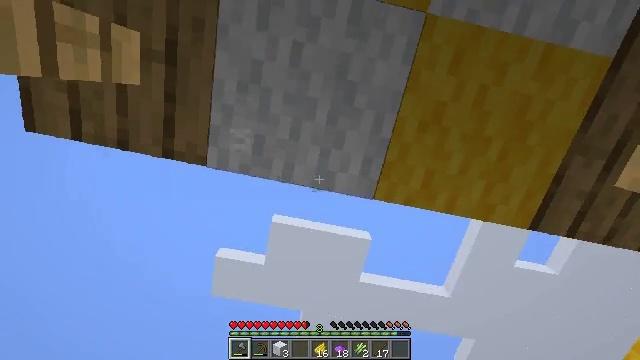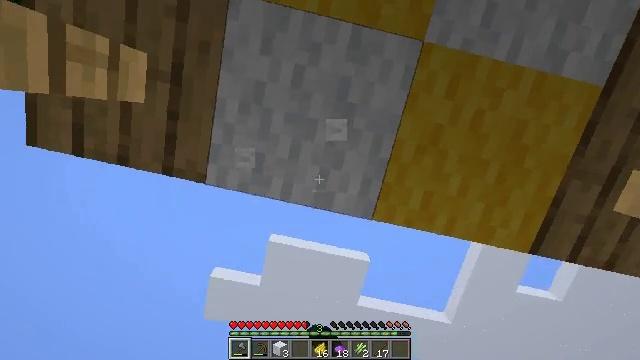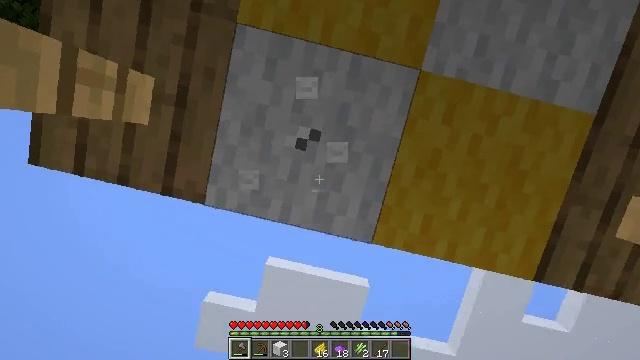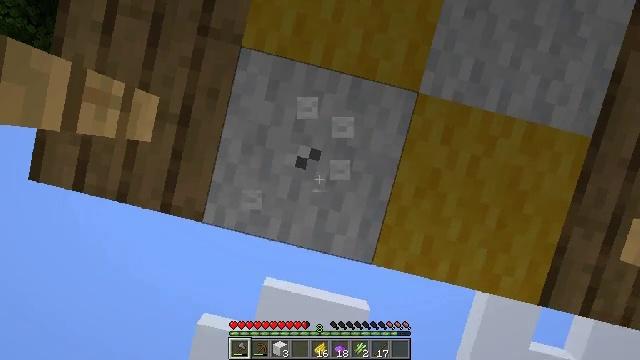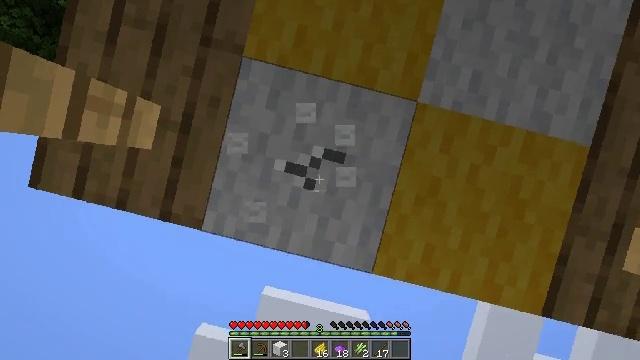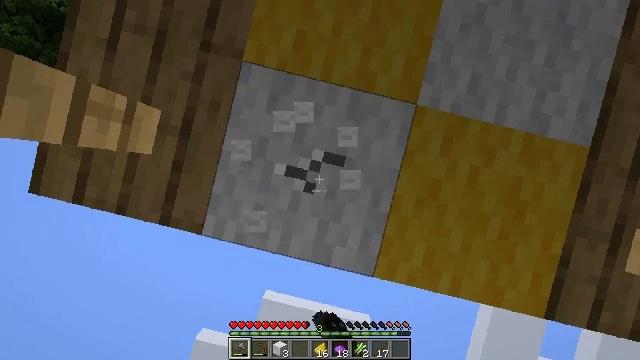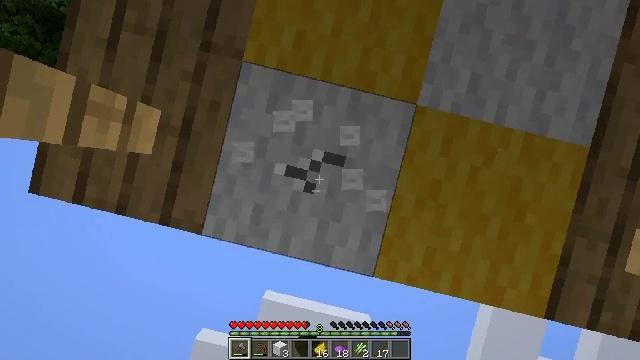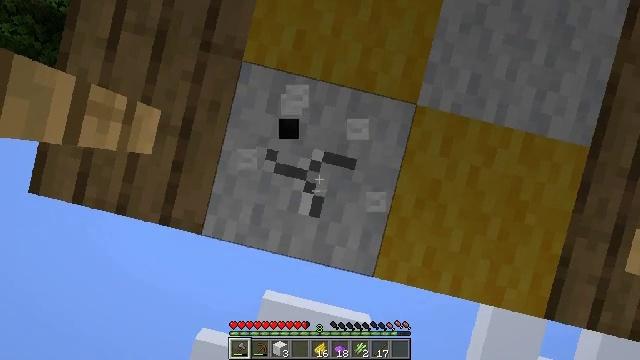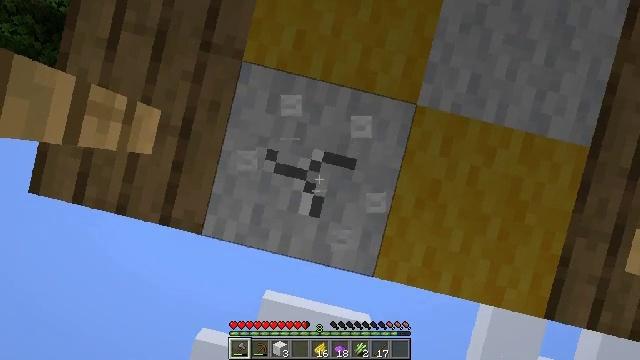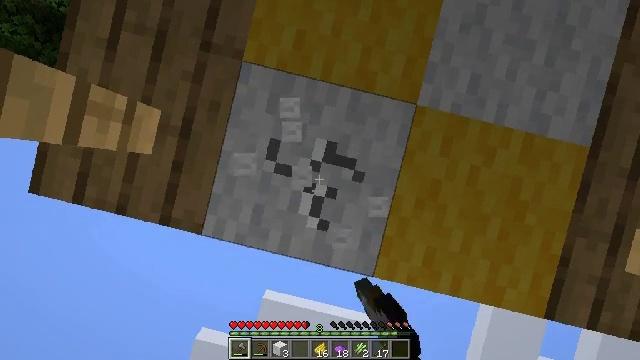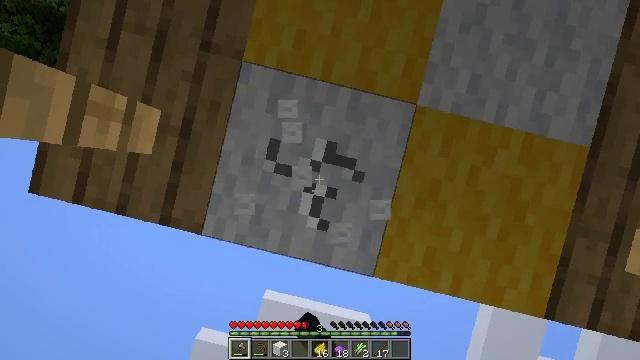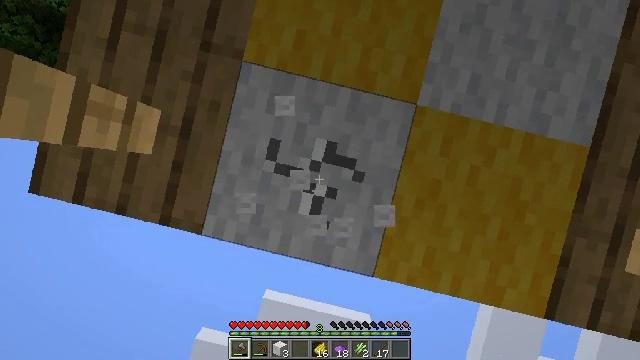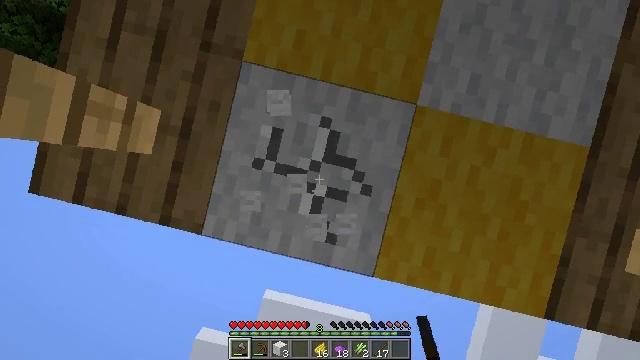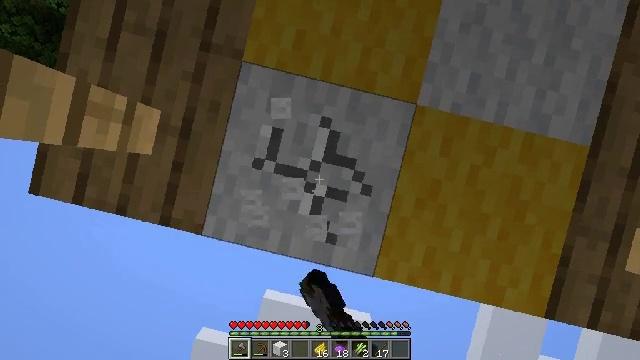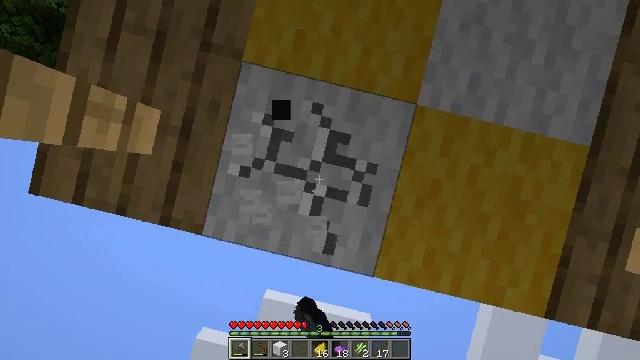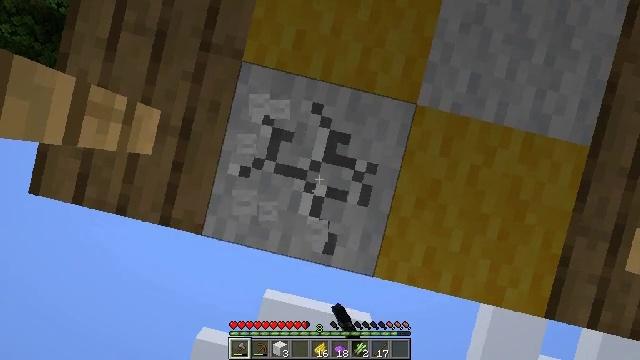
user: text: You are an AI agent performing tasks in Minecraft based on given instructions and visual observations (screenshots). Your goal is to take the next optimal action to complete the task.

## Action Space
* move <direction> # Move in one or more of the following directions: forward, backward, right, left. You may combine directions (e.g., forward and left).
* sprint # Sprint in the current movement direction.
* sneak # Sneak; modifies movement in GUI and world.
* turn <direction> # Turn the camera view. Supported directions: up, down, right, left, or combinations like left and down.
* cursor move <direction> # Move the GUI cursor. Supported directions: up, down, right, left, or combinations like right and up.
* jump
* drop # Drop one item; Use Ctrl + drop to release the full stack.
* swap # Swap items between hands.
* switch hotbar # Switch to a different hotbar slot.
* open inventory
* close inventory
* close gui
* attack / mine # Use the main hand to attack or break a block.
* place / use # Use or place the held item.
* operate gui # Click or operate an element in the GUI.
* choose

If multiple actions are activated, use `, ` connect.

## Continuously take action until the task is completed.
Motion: motion action
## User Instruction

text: Gather white wool from a build.
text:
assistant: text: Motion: turn right and up, attack / mine
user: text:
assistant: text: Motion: turn up, attack / mine
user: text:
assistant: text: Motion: turn up, attack / mine
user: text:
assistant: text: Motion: turn up, attack / mine
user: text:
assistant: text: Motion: attack / mine
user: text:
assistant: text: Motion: attack / mine
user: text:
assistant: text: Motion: attack / mine
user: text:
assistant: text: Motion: attack / mine
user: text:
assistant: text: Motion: attack / mine
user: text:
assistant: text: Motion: attack / mine
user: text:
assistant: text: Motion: attack / mine
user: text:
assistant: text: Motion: attack / mine
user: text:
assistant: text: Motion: attack / mine
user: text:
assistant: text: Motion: attack / mine
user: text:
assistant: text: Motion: attack / mine
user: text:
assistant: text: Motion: attack / mine
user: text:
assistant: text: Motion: attack / mine
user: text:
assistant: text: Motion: attack / mine
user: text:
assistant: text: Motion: attack / mine
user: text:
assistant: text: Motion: attack / mine
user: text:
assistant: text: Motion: attack / mine
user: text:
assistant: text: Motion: attack / mine
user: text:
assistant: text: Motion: attack / mine
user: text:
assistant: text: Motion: attack / mine
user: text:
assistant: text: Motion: attack / mine
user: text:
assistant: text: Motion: attack / mine
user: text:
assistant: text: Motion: attack / mine
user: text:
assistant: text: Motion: attack / mine
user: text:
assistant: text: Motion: attack / mine
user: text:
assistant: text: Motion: attack / mine